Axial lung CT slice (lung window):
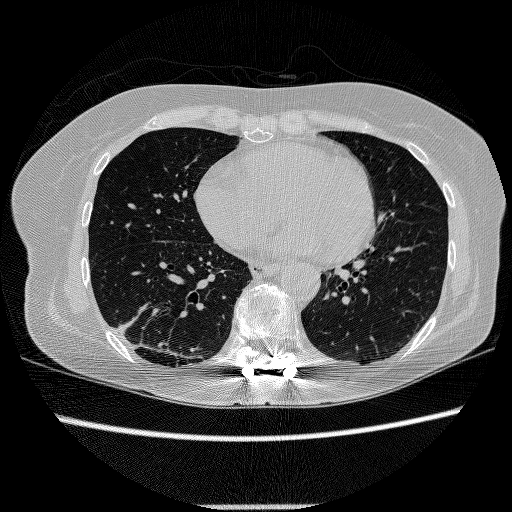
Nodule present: no